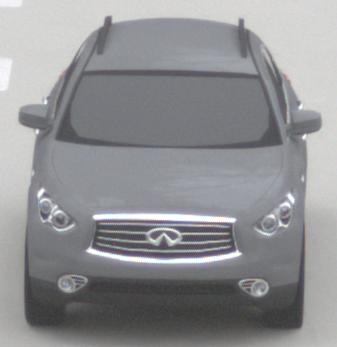
Make: Infiniti
Model: FX 37
Detailed model: FX (S51)
Model produced from: 2012/07
Model produced until: 2013/10
Doors: 5
Color: gray
Road condition: dry road
Daytime: midday
Contrast: low contrast